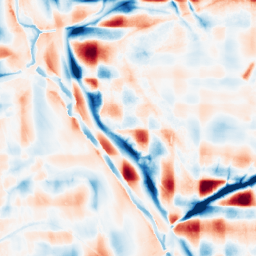
Category: wavelet
Decomposition family: wavelet_reverse_biorthogonal
Decomposition parameters: wavelet: rbio1.3
level: 5
Upsampling method: sinc_blackman
Upsampling parameters: scale: 2
kernel_size: 8
Upsampling scale: 2